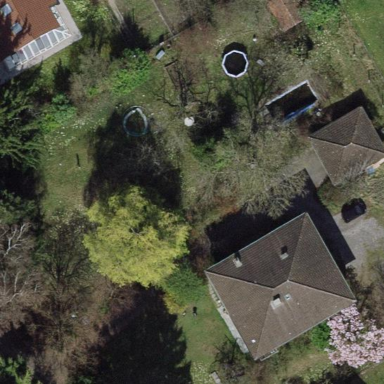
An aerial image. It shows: Garden surrounded by fence.